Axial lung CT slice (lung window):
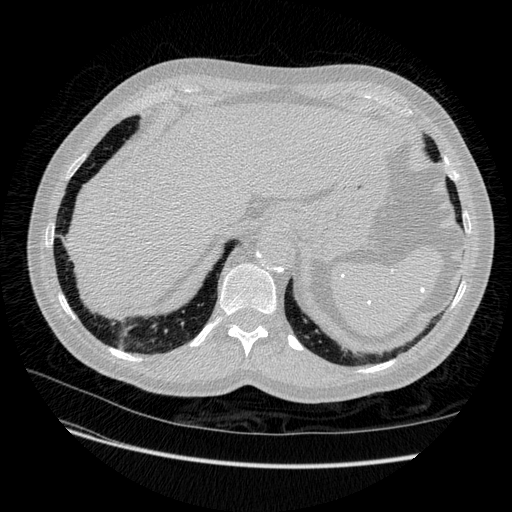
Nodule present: no